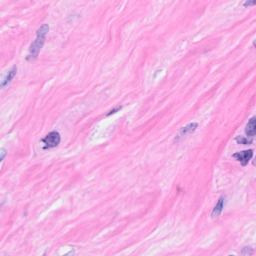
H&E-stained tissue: Breast